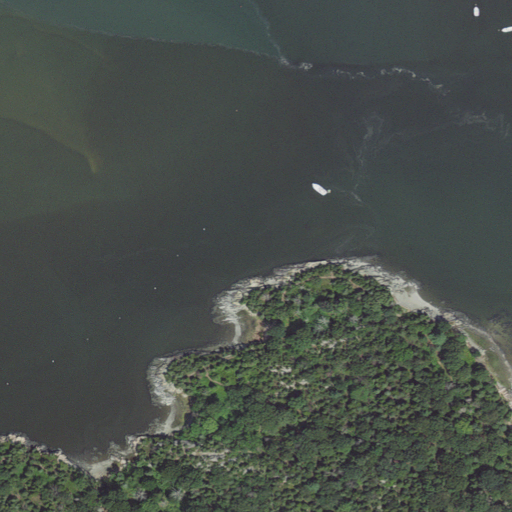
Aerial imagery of cape in Massachusetts named Rocky Neck containing open water, evergreen forest, mixed forest, herbaceous wetlands, deciduous forest, and woody wetlands